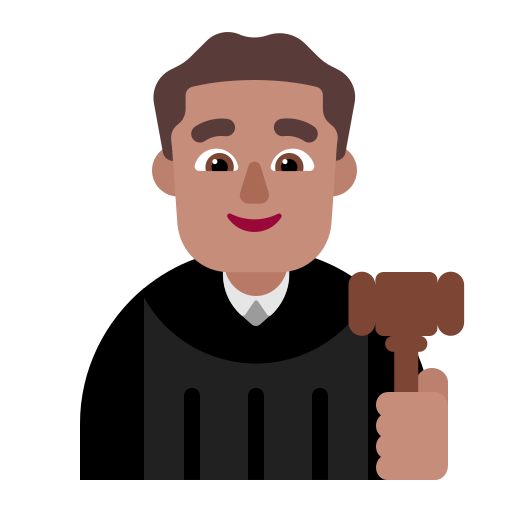
man judge flat